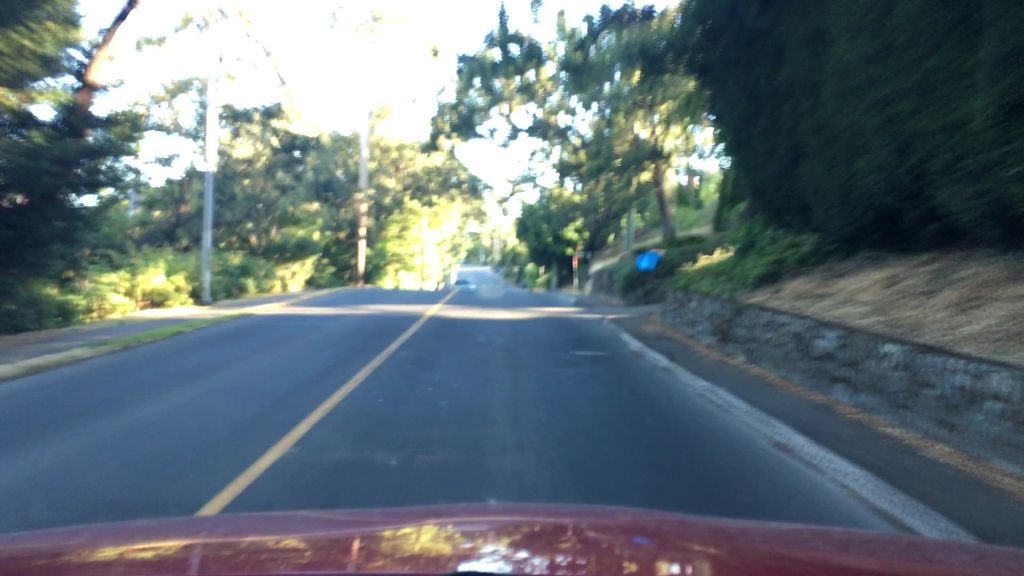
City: victoria